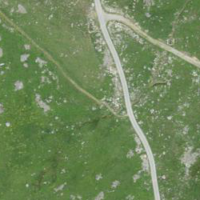
EUNIS habitat code: 26
Species observed at this site:
Arnica montana
Aster alpinus